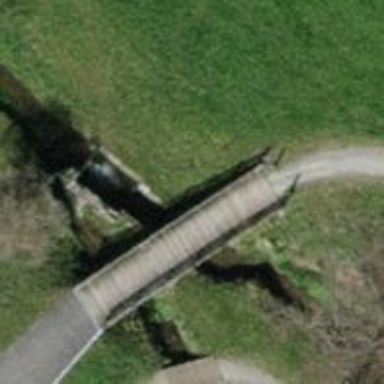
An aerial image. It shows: Footway on bridge.